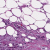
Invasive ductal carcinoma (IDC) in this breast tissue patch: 0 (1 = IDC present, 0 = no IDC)